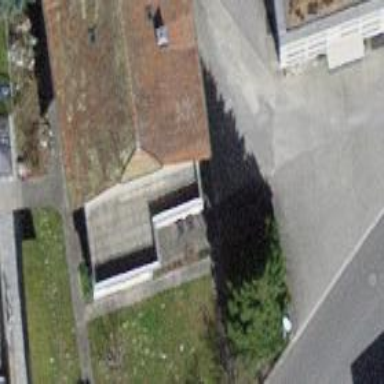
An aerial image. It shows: Building with tile roof.